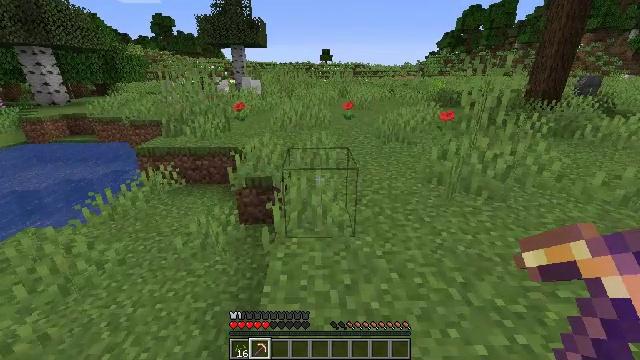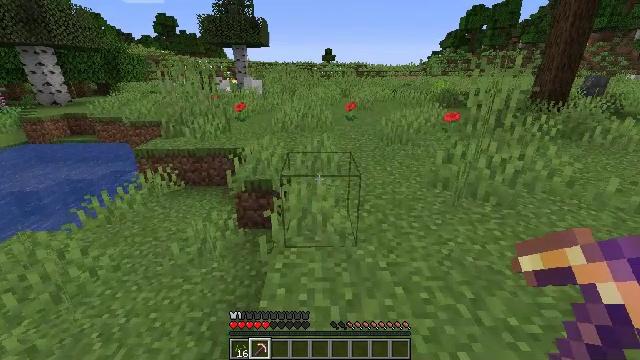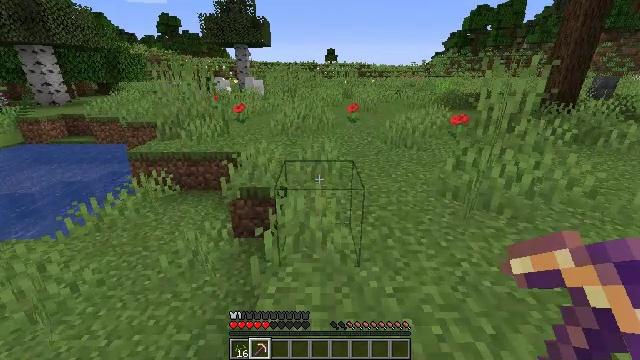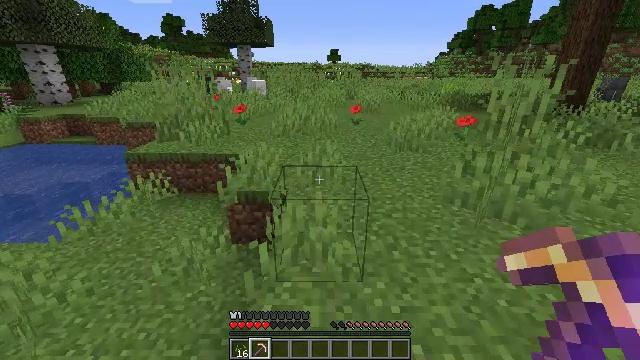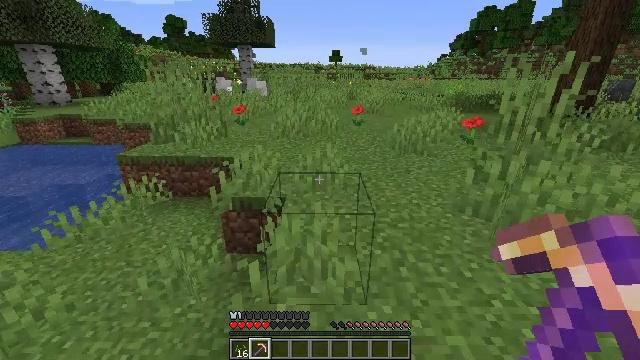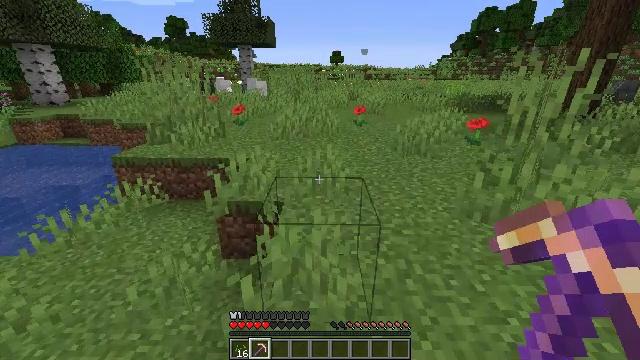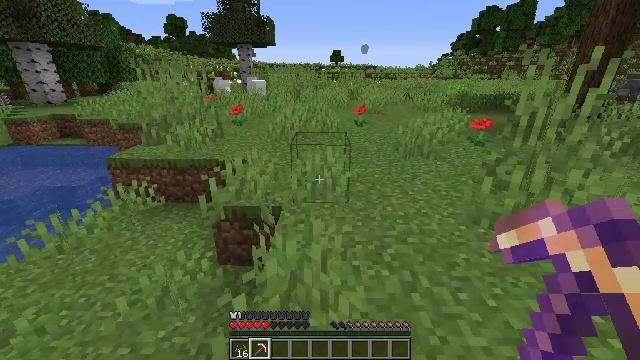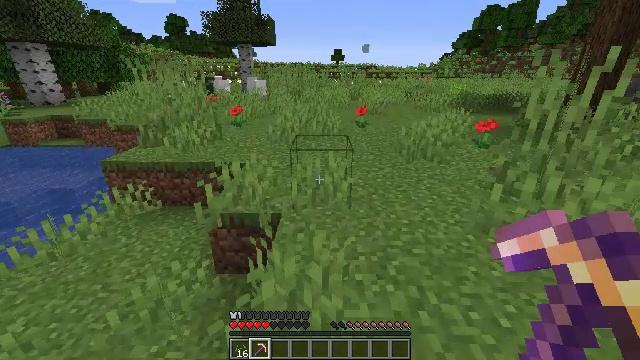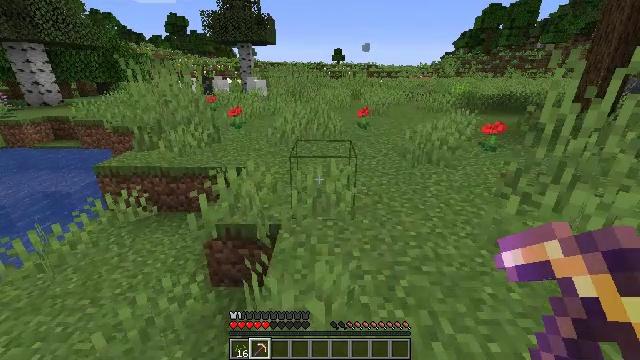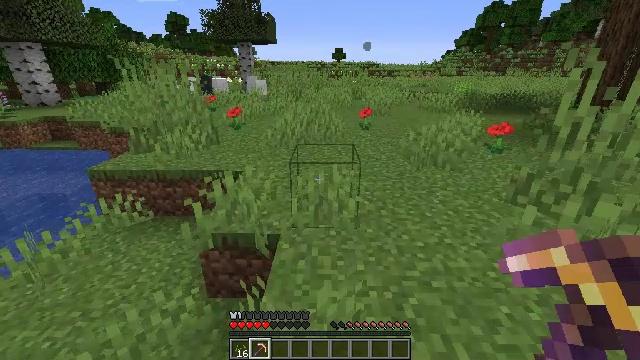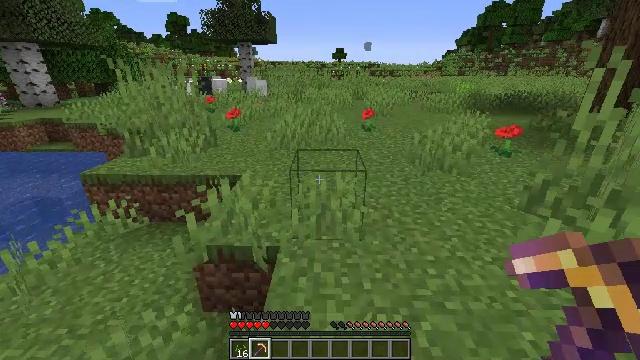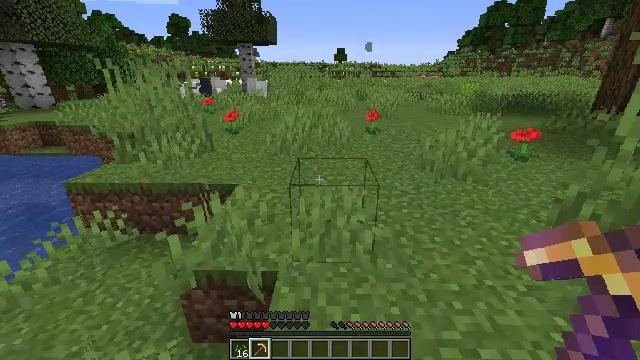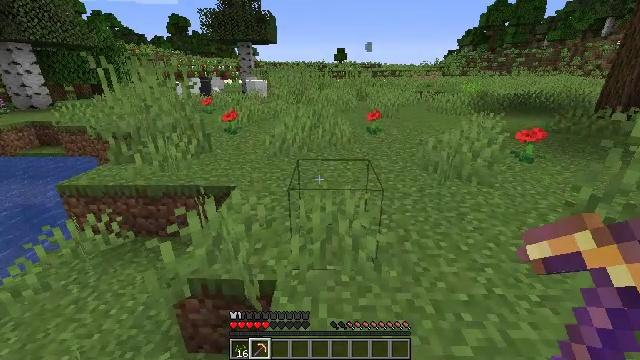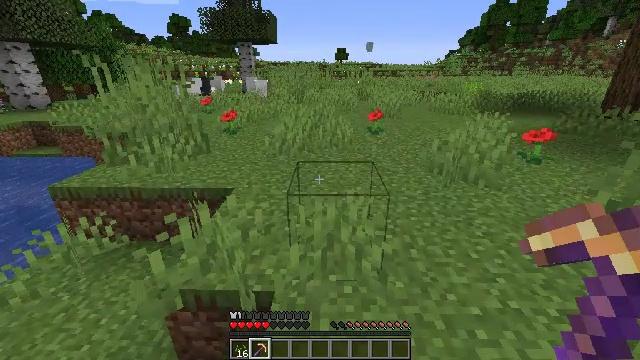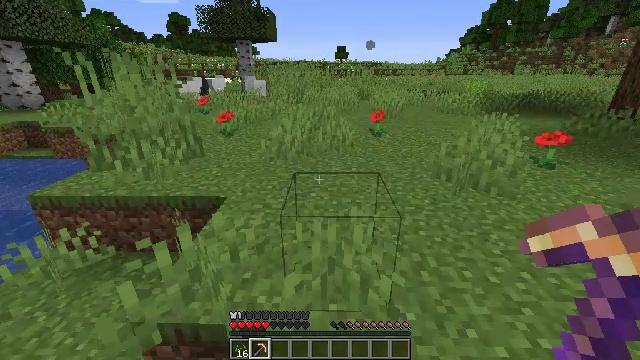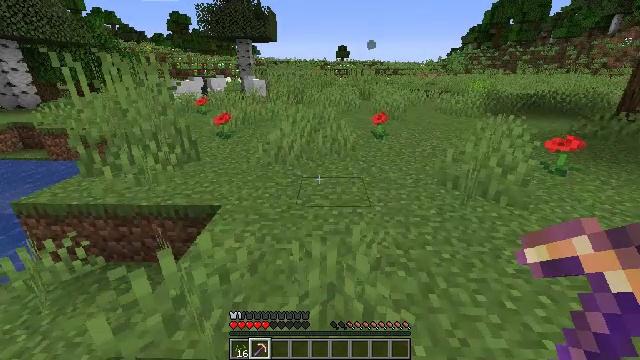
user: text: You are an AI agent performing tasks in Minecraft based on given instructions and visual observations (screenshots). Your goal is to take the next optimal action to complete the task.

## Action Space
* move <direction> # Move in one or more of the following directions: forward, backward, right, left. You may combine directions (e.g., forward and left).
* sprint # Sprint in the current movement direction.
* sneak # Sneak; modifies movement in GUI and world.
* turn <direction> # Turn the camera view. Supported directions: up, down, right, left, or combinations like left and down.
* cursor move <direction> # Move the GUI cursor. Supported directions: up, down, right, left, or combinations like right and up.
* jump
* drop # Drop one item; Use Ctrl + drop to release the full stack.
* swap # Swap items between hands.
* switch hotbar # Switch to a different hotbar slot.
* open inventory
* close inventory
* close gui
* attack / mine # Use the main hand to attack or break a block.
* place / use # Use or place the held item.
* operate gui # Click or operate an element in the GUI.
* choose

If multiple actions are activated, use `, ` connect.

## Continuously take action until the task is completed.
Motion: motion action
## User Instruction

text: Mine grass block from the ground.
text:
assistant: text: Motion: move forward
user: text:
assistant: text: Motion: move forward
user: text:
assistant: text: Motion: move forward
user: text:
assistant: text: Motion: move forward
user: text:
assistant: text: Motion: move forward
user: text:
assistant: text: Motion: move forward
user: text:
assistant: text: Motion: move forward
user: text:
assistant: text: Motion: move forward
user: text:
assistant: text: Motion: move forward
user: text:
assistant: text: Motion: move forward
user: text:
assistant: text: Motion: move forward
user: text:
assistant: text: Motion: move forward
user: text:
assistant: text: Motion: move forward
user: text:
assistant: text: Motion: move forward
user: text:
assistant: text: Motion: move forward
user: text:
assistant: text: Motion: move forward
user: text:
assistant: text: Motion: move forward
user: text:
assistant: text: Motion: move forward
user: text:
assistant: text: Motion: move forward
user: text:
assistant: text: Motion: move forward
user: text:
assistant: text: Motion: move forward
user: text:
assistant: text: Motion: move forward
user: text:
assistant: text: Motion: move forward
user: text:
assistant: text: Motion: move forward
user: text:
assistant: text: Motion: move forward
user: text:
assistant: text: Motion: move forward
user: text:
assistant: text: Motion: move forward
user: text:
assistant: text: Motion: move forward
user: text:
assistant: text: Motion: move forward
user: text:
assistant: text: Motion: move forward